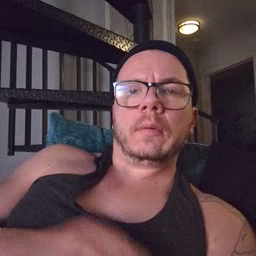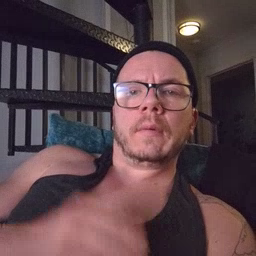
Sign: uncle